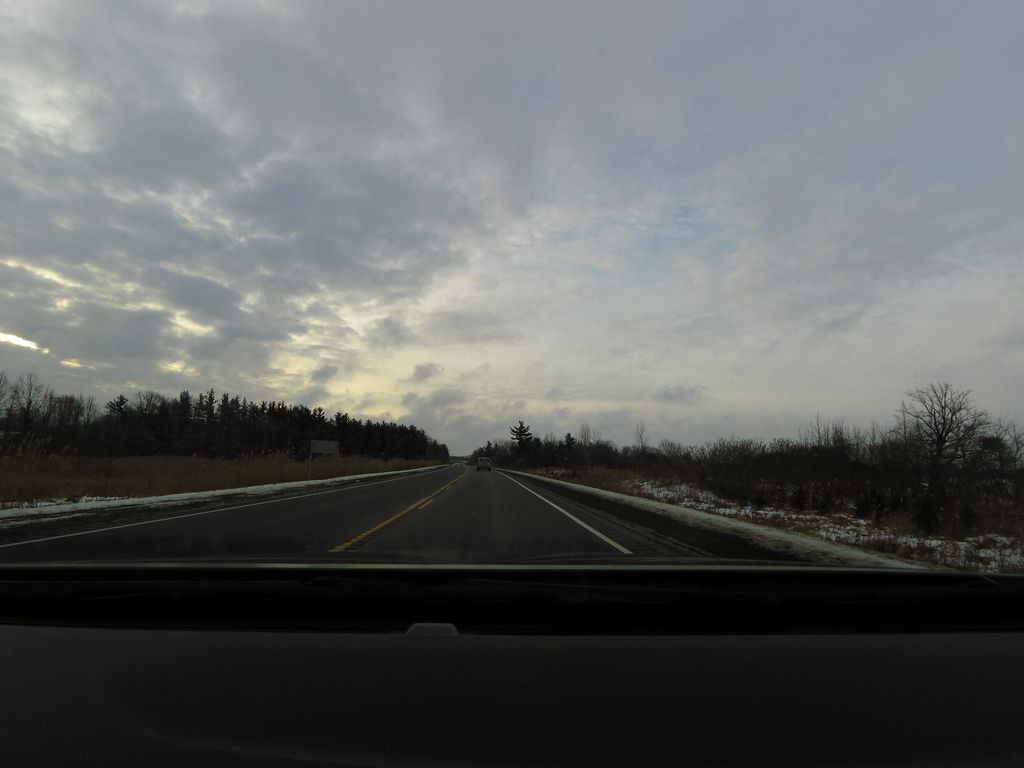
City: hamilton